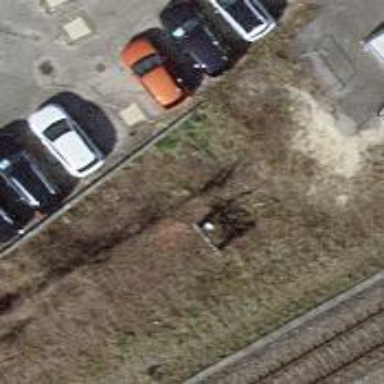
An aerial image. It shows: Railway buffer stop.